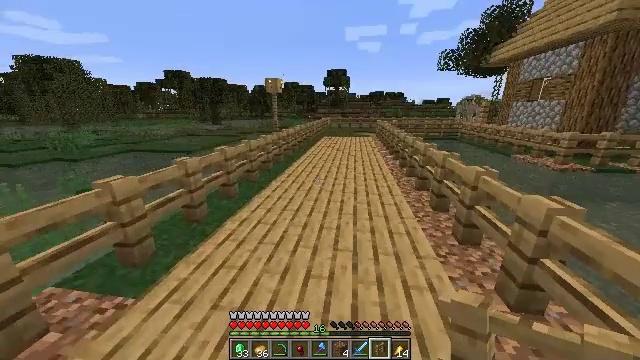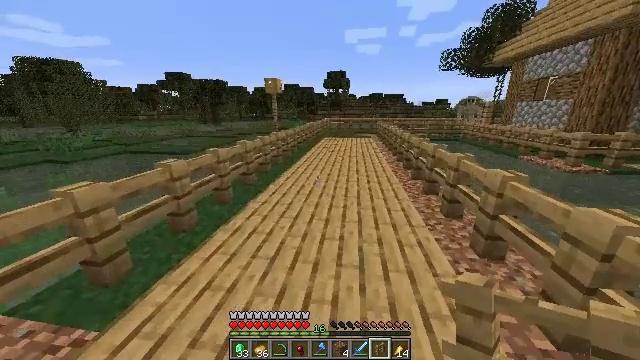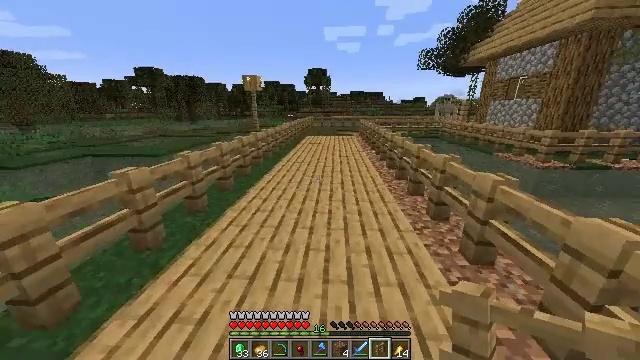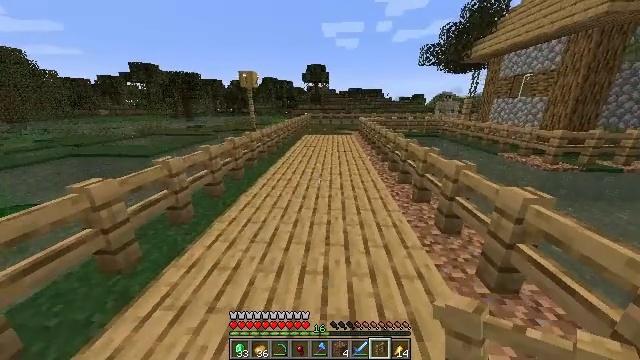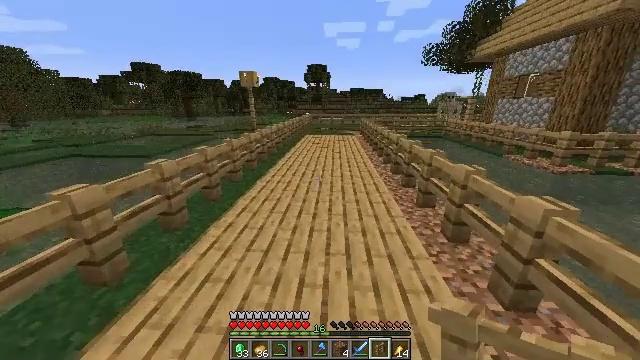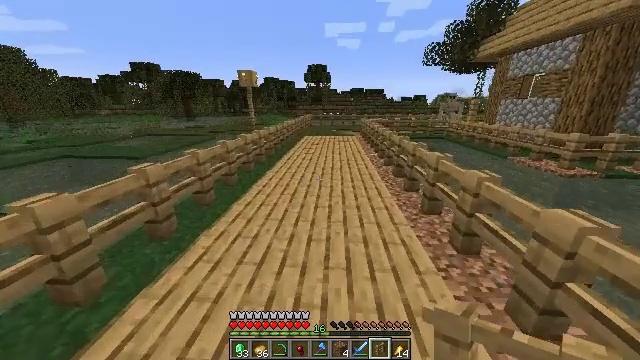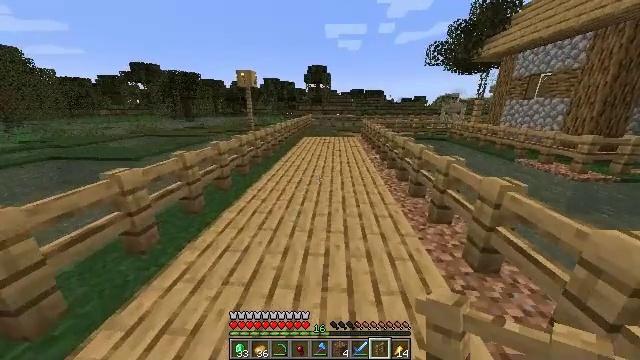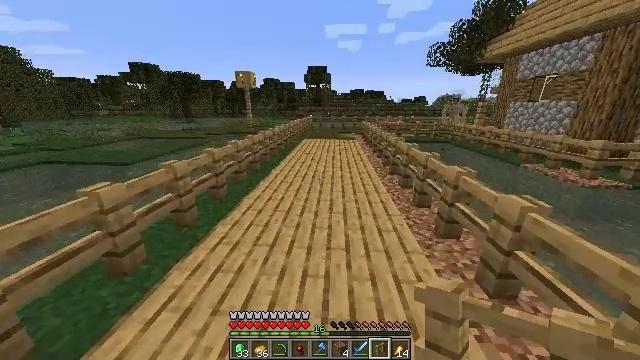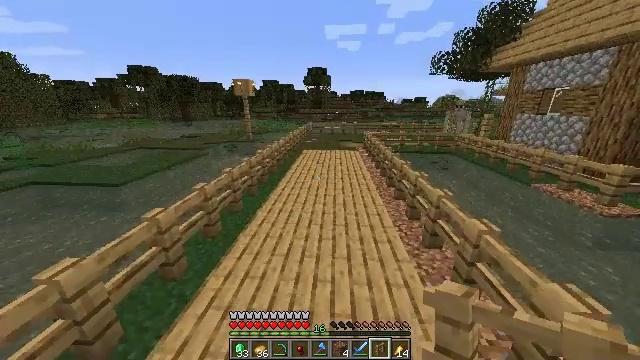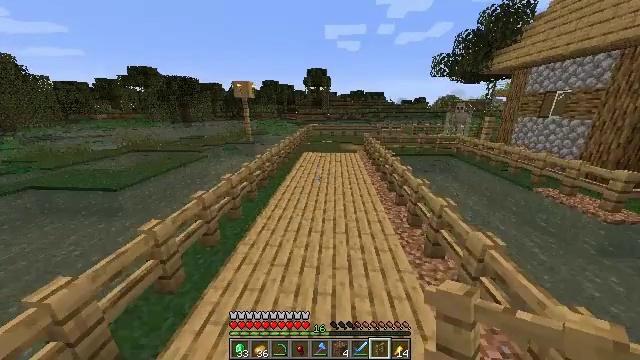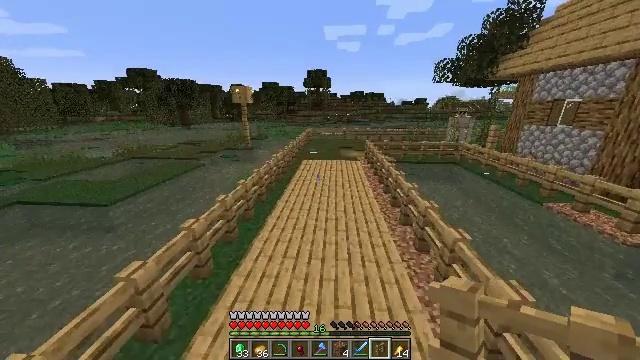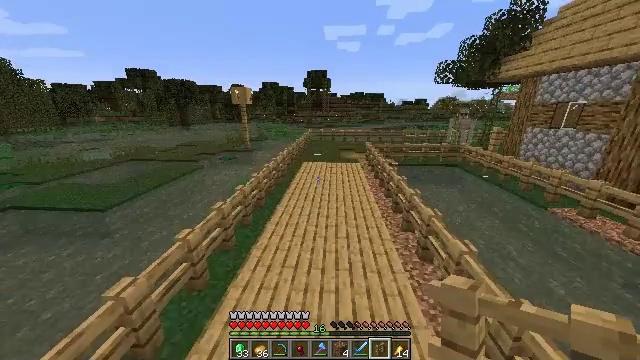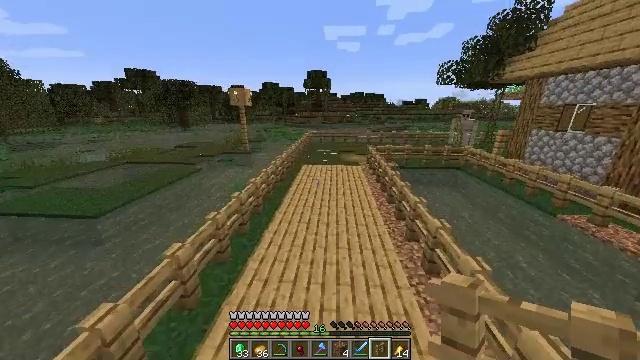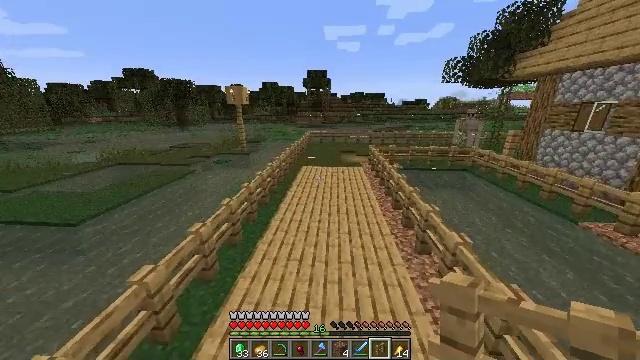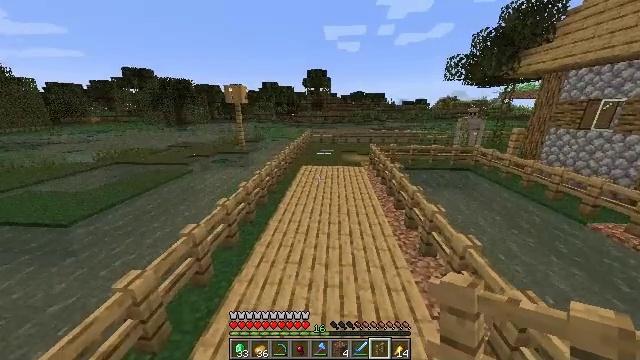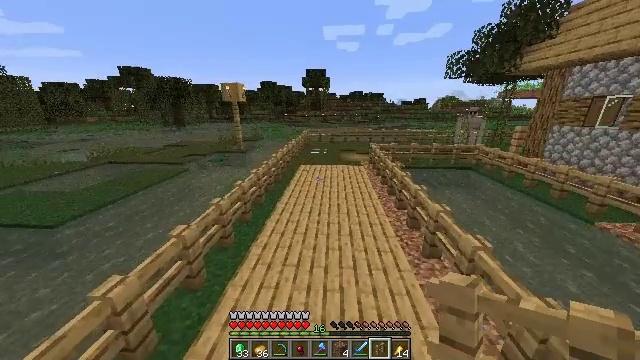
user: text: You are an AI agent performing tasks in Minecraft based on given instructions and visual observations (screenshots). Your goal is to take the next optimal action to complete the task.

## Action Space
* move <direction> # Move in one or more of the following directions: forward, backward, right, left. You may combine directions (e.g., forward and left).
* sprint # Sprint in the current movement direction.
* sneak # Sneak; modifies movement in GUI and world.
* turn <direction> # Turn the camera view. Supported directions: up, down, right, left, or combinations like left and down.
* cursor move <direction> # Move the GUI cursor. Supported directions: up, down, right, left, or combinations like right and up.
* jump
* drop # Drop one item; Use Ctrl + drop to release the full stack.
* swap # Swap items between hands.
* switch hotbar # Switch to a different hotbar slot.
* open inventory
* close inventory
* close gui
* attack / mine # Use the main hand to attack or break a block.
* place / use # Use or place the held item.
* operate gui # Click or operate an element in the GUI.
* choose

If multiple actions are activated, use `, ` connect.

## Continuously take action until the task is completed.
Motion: motion action
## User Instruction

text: Attack the oak fence to collect it.
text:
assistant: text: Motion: move forward
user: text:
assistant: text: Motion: move forward, turn right
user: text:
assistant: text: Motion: move forward
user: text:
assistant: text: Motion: move forward
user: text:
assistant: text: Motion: move forward
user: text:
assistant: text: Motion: move forward
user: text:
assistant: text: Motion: move forward, jump
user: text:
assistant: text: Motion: move forward, jump
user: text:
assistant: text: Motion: move forward, jump
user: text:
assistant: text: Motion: move forward, jump
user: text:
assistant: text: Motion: move forward, jump
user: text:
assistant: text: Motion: move forward, jump
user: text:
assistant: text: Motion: move forward, jump
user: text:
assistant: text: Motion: move forward, jump
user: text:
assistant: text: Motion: move forward, jump
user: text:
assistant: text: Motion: move forward, sprint, jump
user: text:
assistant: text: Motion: move forward, sprint, jump
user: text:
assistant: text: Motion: move forward, sprint, jump
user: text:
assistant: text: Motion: move forward, sprint, jump
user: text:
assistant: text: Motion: move forward, sprint, jump
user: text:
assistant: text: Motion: move forward, turn right and down, jump
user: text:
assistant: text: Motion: move forward, turn right, jump
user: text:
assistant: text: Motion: move forward, jump
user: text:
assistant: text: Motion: move forward, sprint, jump
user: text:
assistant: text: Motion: move forward, sprint, jump
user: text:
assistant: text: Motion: move forward, sprint, turn down, jump
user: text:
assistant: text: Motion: move forward, sprint, jump
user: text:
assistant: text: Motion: move forward, jump
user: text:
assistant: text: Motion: move forward, jump
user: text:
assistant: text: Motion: move forward, jump